Question: I am a new developer to the Swift language so I am trying to making simple UITableview with a static array, what is not working well .
I got this error saying that UITableview does not have any member named count.
What can I do to solve this problem ?
Thank you in advance

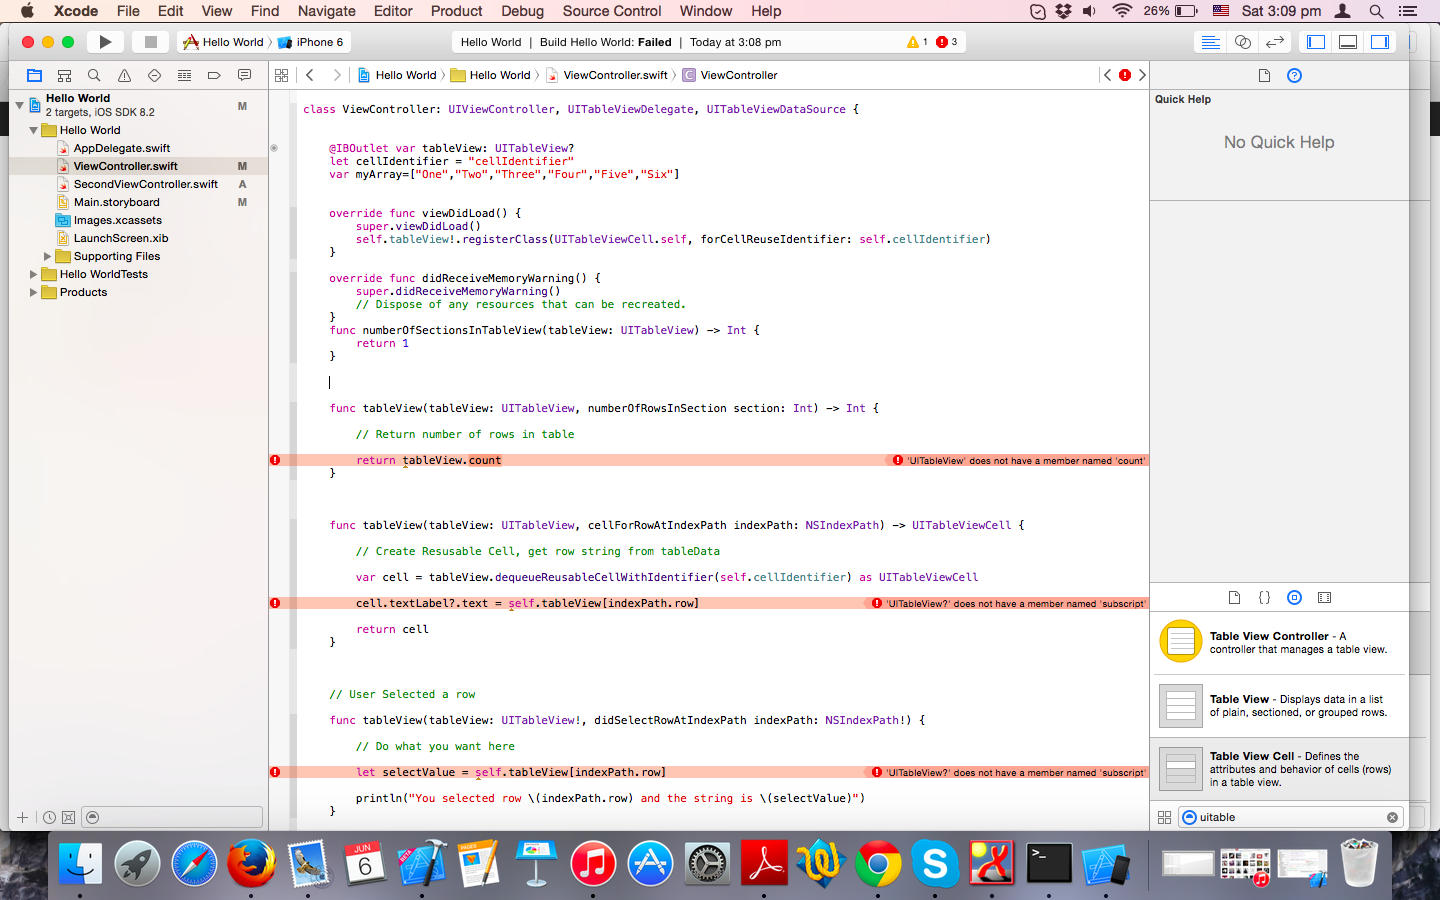
Answer: Your 'tableView' is not an array but 'myArray' is your array as I can see in your picture so replace 'tableView' with 'myArray' where you getting errors and I recommended you to read some Docs on 'tableView' and on 'Array'.
At your First error your code will be:
'''
return myArray.count
'''
At second error it will be :
'''
cell.textLabel?.text = self.myArray[indexPath.row]
'''
And at last your code will be:
'''
let selectValue = myArray[indexPath.row]
'''
Hope it will help you to understand.
Here are some good tutorial on 'tableView':
<URL>
<URL>